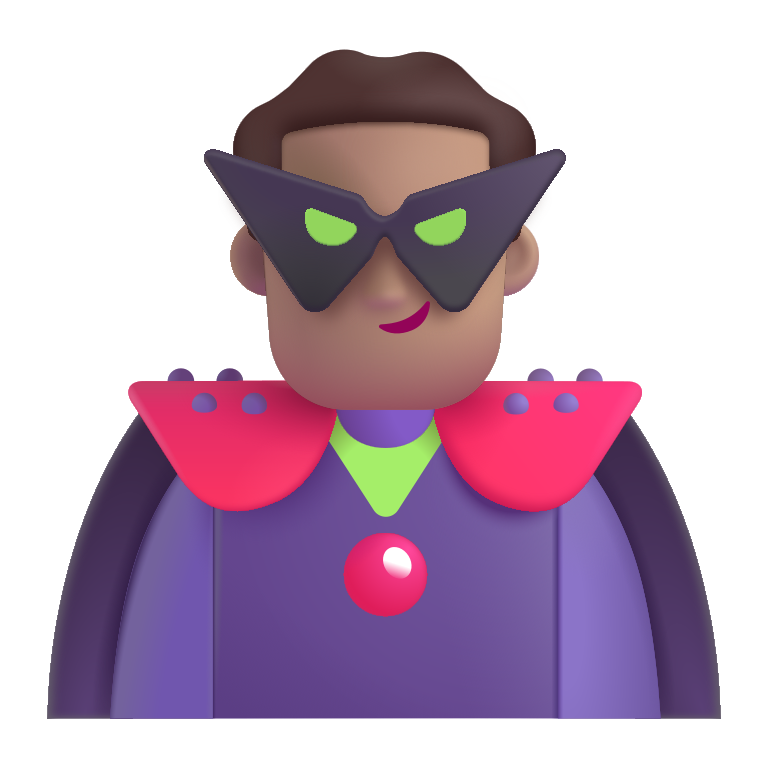
man supervillain color